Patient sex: M
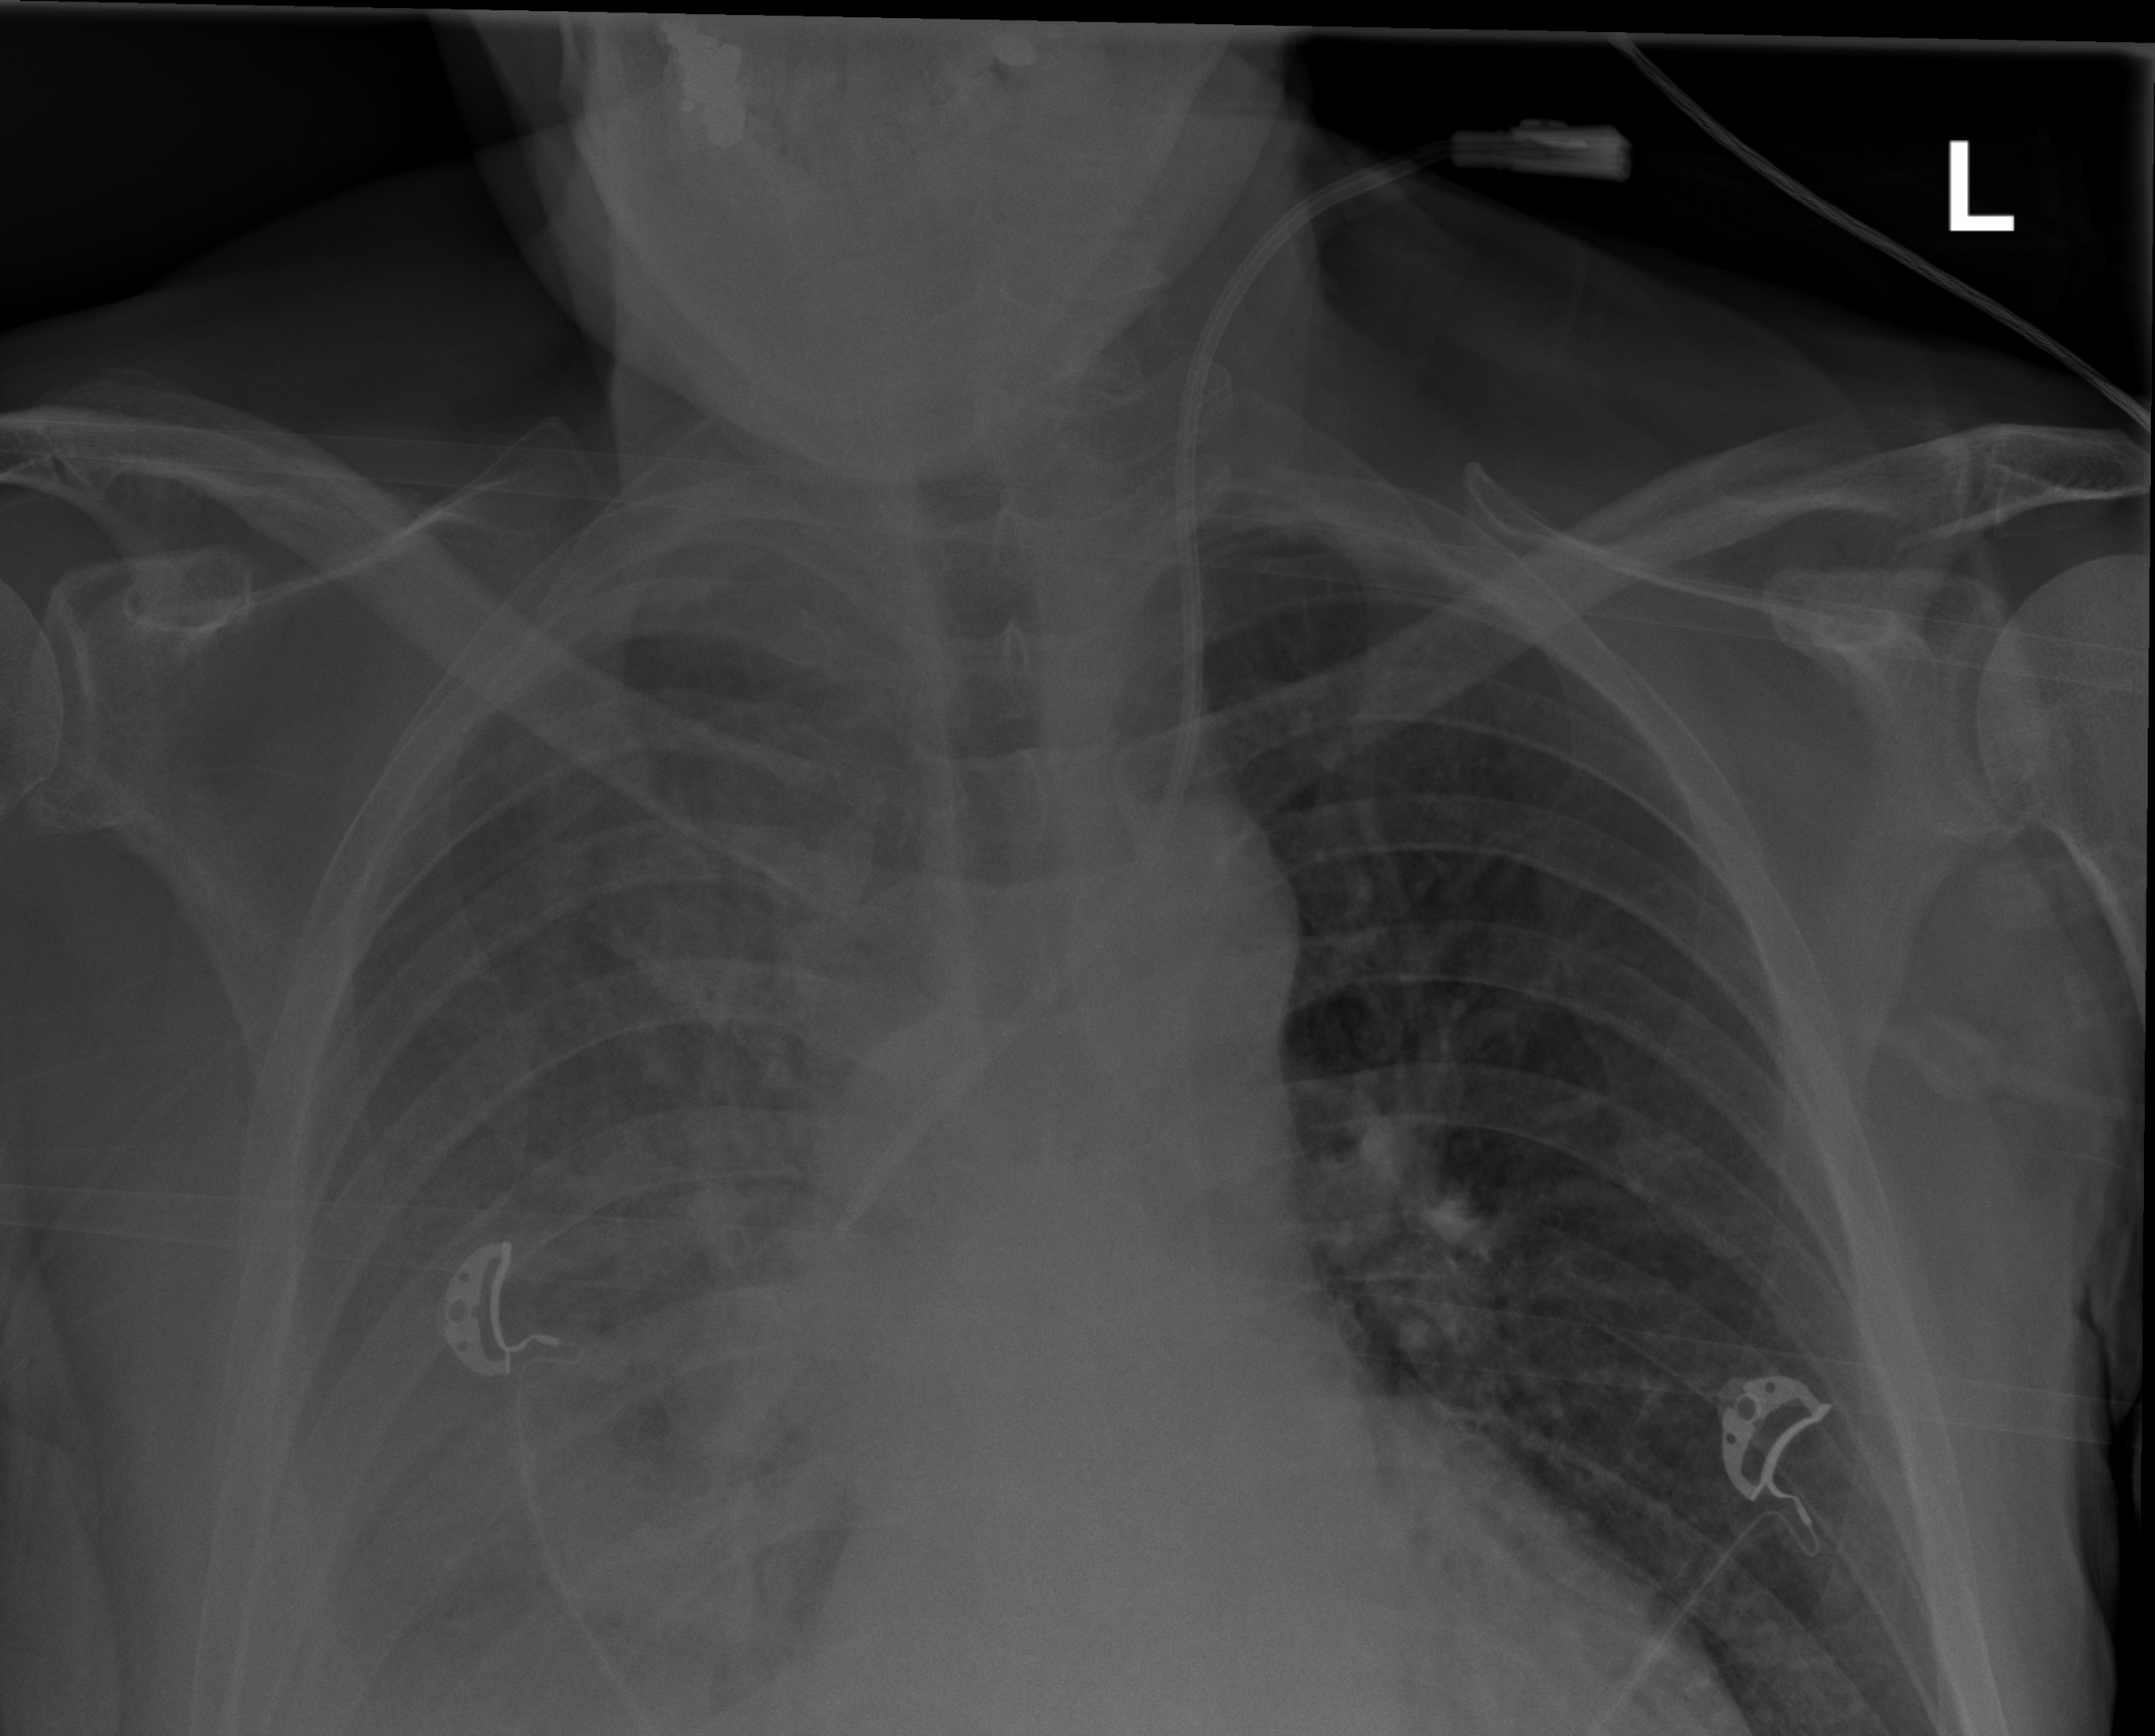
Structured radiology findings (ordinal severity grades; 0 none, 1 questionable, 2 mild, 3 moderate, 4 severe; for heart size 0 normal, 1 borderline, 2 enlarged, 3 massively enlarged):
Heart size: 1
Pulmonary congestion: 0
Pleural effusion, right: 2
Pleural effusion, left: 0
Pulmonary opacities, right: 2
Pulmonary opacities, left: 0
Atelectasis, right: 3
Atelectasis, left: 0